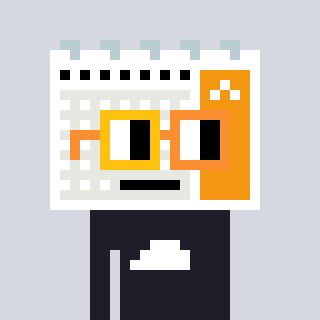
a pixel art character with square yellow and orange glasses, a calendar-shaped head and a grayscale-colored body on a cool background